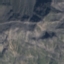
Land use / land cover class: HerbaceousVegetation